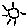
Label: sun